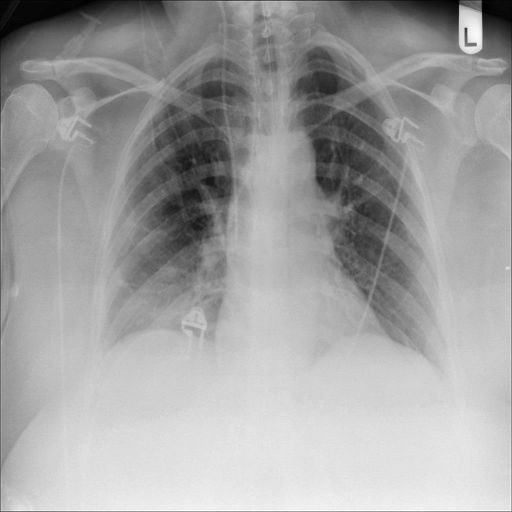
Finding: NORMAL